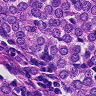
Metastatic tissue present: yes